Question: I have 3 'div's in a container.
I want the left one (green) to be anchored (with some offset) to the left-bottom corner, the middle element (red) docked to the left element and centered vertically, and the right one (blue) to be docked to the right but centered vertically.
Here's a <URL> I'm working on.
I tried using 'right' and 'margin-right' etc. but it didn't work, <URL> are some of my attempts.
This is the initial setup:
'''
<div class="container">
<div class="left">
</div>
<div class="middle">
</div>
<div class="right">
</div>
</div>
.container {
background: gray;
height: 300px;
width: 100%;
}
.container > div {
height: 100px;
width: 100px;
}
div.left {
background: green;
height: 250px;
}
div.middle {
background: red;
}
div.right {
background: blue;
}
'''
Result:

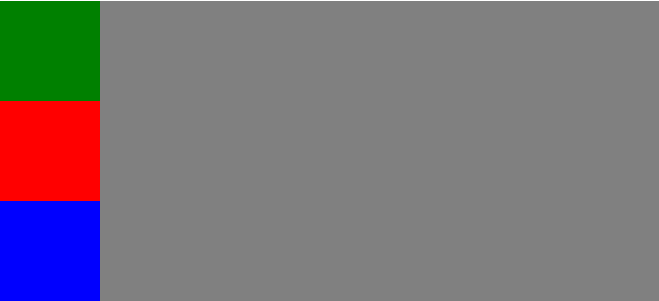
Answer: I've changed the fiddle based on your comments. Is this what you desire? <URL>
*I've updated the fiddle
'''
.container {
position: relative;
background: gray;
height: 300px;
width: 100%;
}
.container > div {
height: 100px;
width: 100px;
}
.left {
position: absolute;
left: 0;
bottom: 0;
height: 250px !important;
background: green;
}
.middle {
position: absolute;
left: 100px;
bottom: calc(50% - 50px);
background: red;
}
.right {
position: absolute;
right: 0;
bottom: calc(50% - 50px);
background: blue;
}
'''
<URL>